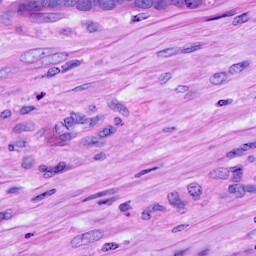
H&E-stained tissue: Ovarian